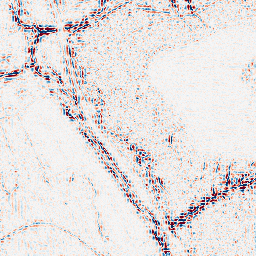
Category: wavelet
Decomposition family: wavelet_biorthogonal
Decomposition parameters: wavelet: bior5.5
level: 2
Upsampling method: sinc_hamming
Upsampling parameters: scale: 2
kernel_size: 8
Upsampling scale: 2